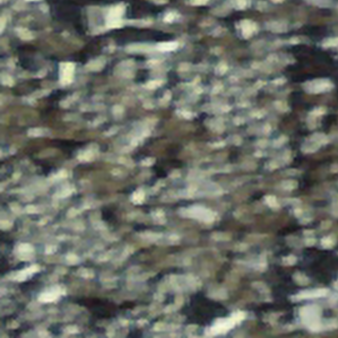
Label: other